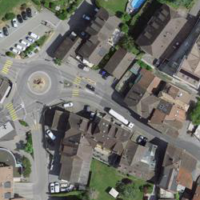
EUNIS habitat code: 54
Species observed at this site:
Corvus corone
Garrulus glandarius
Passer domesticus
Ichthyosaura alpestris